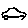
Label: car